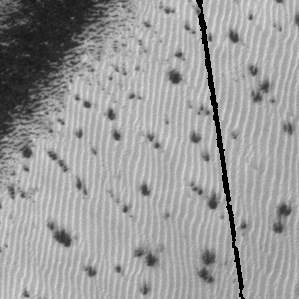
Label: frost